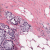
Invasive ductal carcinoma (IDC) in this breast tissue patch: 0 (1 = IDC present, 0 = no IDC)